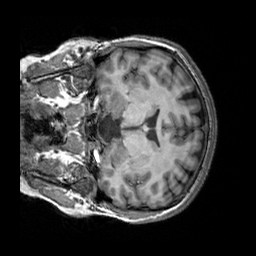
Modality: T1w
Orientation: coronal
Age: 33
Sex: female
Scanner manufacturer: siemens
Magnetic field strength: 3 T
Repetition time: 2.3 s
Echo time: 0.00303 s